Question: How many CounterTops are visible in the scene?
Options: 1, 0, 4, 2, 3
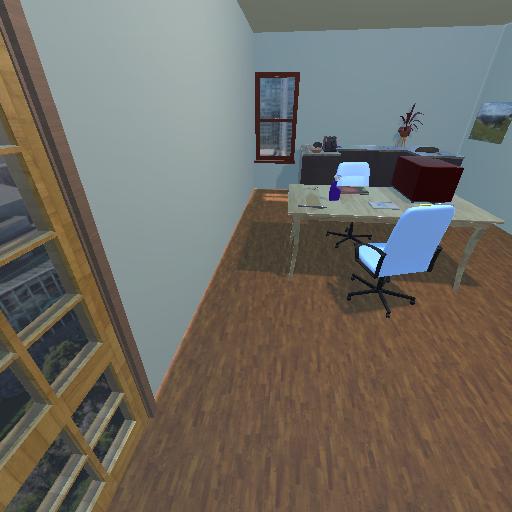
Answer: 1